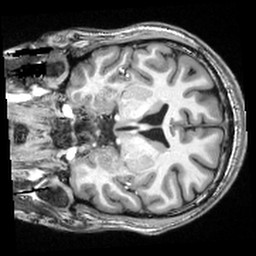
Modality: T1w
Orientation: coronal
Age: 21
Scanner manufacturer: siemens
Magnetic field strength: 3 T
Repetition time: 2.5 s
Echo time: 0.00343 s